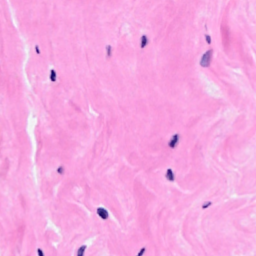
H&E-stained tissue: Breast